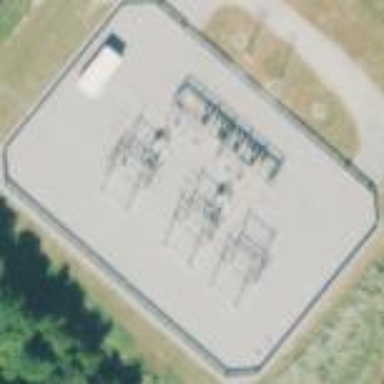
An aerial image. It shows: There is distribution substation enclosed by fence.